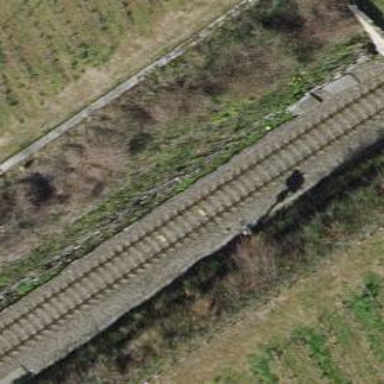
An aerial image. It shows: Railway signal.